Question: I have created this window:

When I add a new user, delete or update, it successfully applies to server. But it doesn't update the datagrid below. Here is one of my functions :
'''
private void Delete_Button_Click(object sender, RoutedEventArgs e)
{
using(var ctx = new PersonelContext())
{
PersonelEntity personel = (
from s in ctx.Personels
where s.Name == NameBox.Text
select s).FirstOrDefault();
ctx.Personels.Remove(personel);
ctx.SaveChanges();
}
this.personelEntityDataGrid.Items.Refresh();
}
'''
As you see I'm refreshing the datagrid but it still doesn't show the new results. How can I fix this?
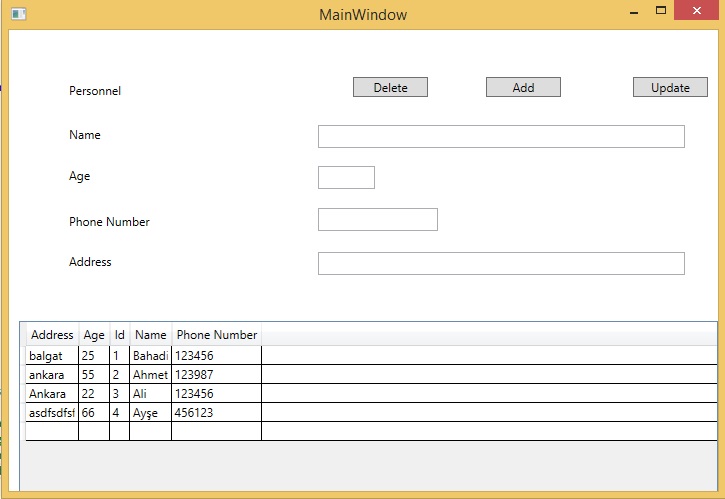
Answer: Let's say you have got a windows with a datagrid :
'''
<Window x:Class="WpfApplication7.MainWindow"
xmlns="http://schemas.microsoft.com/winfx/2006/xaml/presentation"
xmlns:x="http://schemas.microsoft.com/winfx/2006/xaml"
Title="MainWindow" Height="350" Width="525">
<DataGrid ItemsSource="{Binding Personels}">
<DataGrid.Columns>
<DataGridTextColumn Header="Nom" Binding="{Binding Nom}" Width="200"></DataGridTextColumn>
</DataGrid.Columns>
</DataGrid>
</Window>
'''
We have to define his datacontext (or the binding won't know where to find) :
'''
namespace WpfApplication7
{
public partial class MainWindow : Window
{
public MainWindow()
{
InitializeComponent();
this.DataContext = new MainViewModel(this);
}
}
}
'''
Then we can define the ViewModel (datacontext of the windows) :
'''
class MainViewModel : ViewModelBase
{
/// <summary>
/// Reference de la fenetre principale
/// </summary>
private MainWindow mainWindow;
/// <summary>
/// Liste des personels
/// </summary>
private ObservableCollection<Personel> personels = new ObservableCollection<Personel>();
public ObservableCollection<Personel> Personels
{
get
{
return personels;
}
}
/// <summary>
/// Constructeur de la classe
/// </summary>
/// <param name="mainWindow">Reference de la fenetre principale</param>
public MainViewModel(MainWindow mainWindow)
{
this.mainWindow = mainWindow;
AddPersonel("Toto");
AddPersonel("Jack");
AddPersonel("Momo");
AddPersonel("Momo");
AddPersonel("Momo");
AddPersonel("Momo");
}
private void AddPersonel(string namePersonel)
{
personels.Add(new Personel() { Name = namePersonel });
OnPropertyChanged("Personels");
}
}
class Personel
{
private string name = "NoName";
public string Name
{
get { return name; }
set { name = value; }
}
}
'''
MainViewModel must implement INotifyPropertyChanged to notifies controls that a property value has changed. :
'''
public abstract class ViewModelBase : INotifyPropertyChanged
{
public event PropertyChangedEventHandler PropertyChanged;
protected virtual void OnPropertyChanged(string propertyName)
{
if (this.PropertyChanged != null)
{
this.PropertyChanged(this, new PropertyChangedEventArgs(propertyName));
}
}
}
'''